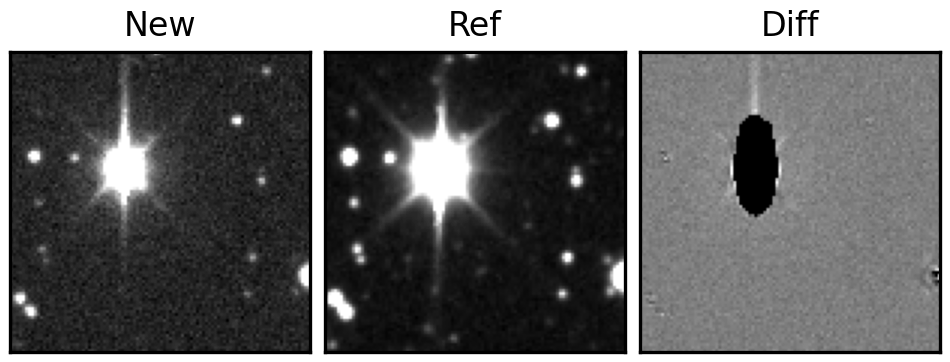
Label: bogus